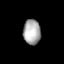
Tissue: lung
Cell type: Endothelial cells
Senescence score: 0.6755
Nuclear area (px): 426
Mean DAPI intensity: 170.7